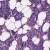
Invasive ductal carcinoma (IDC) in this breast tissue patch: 1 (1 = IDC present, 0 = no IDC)